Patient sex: M
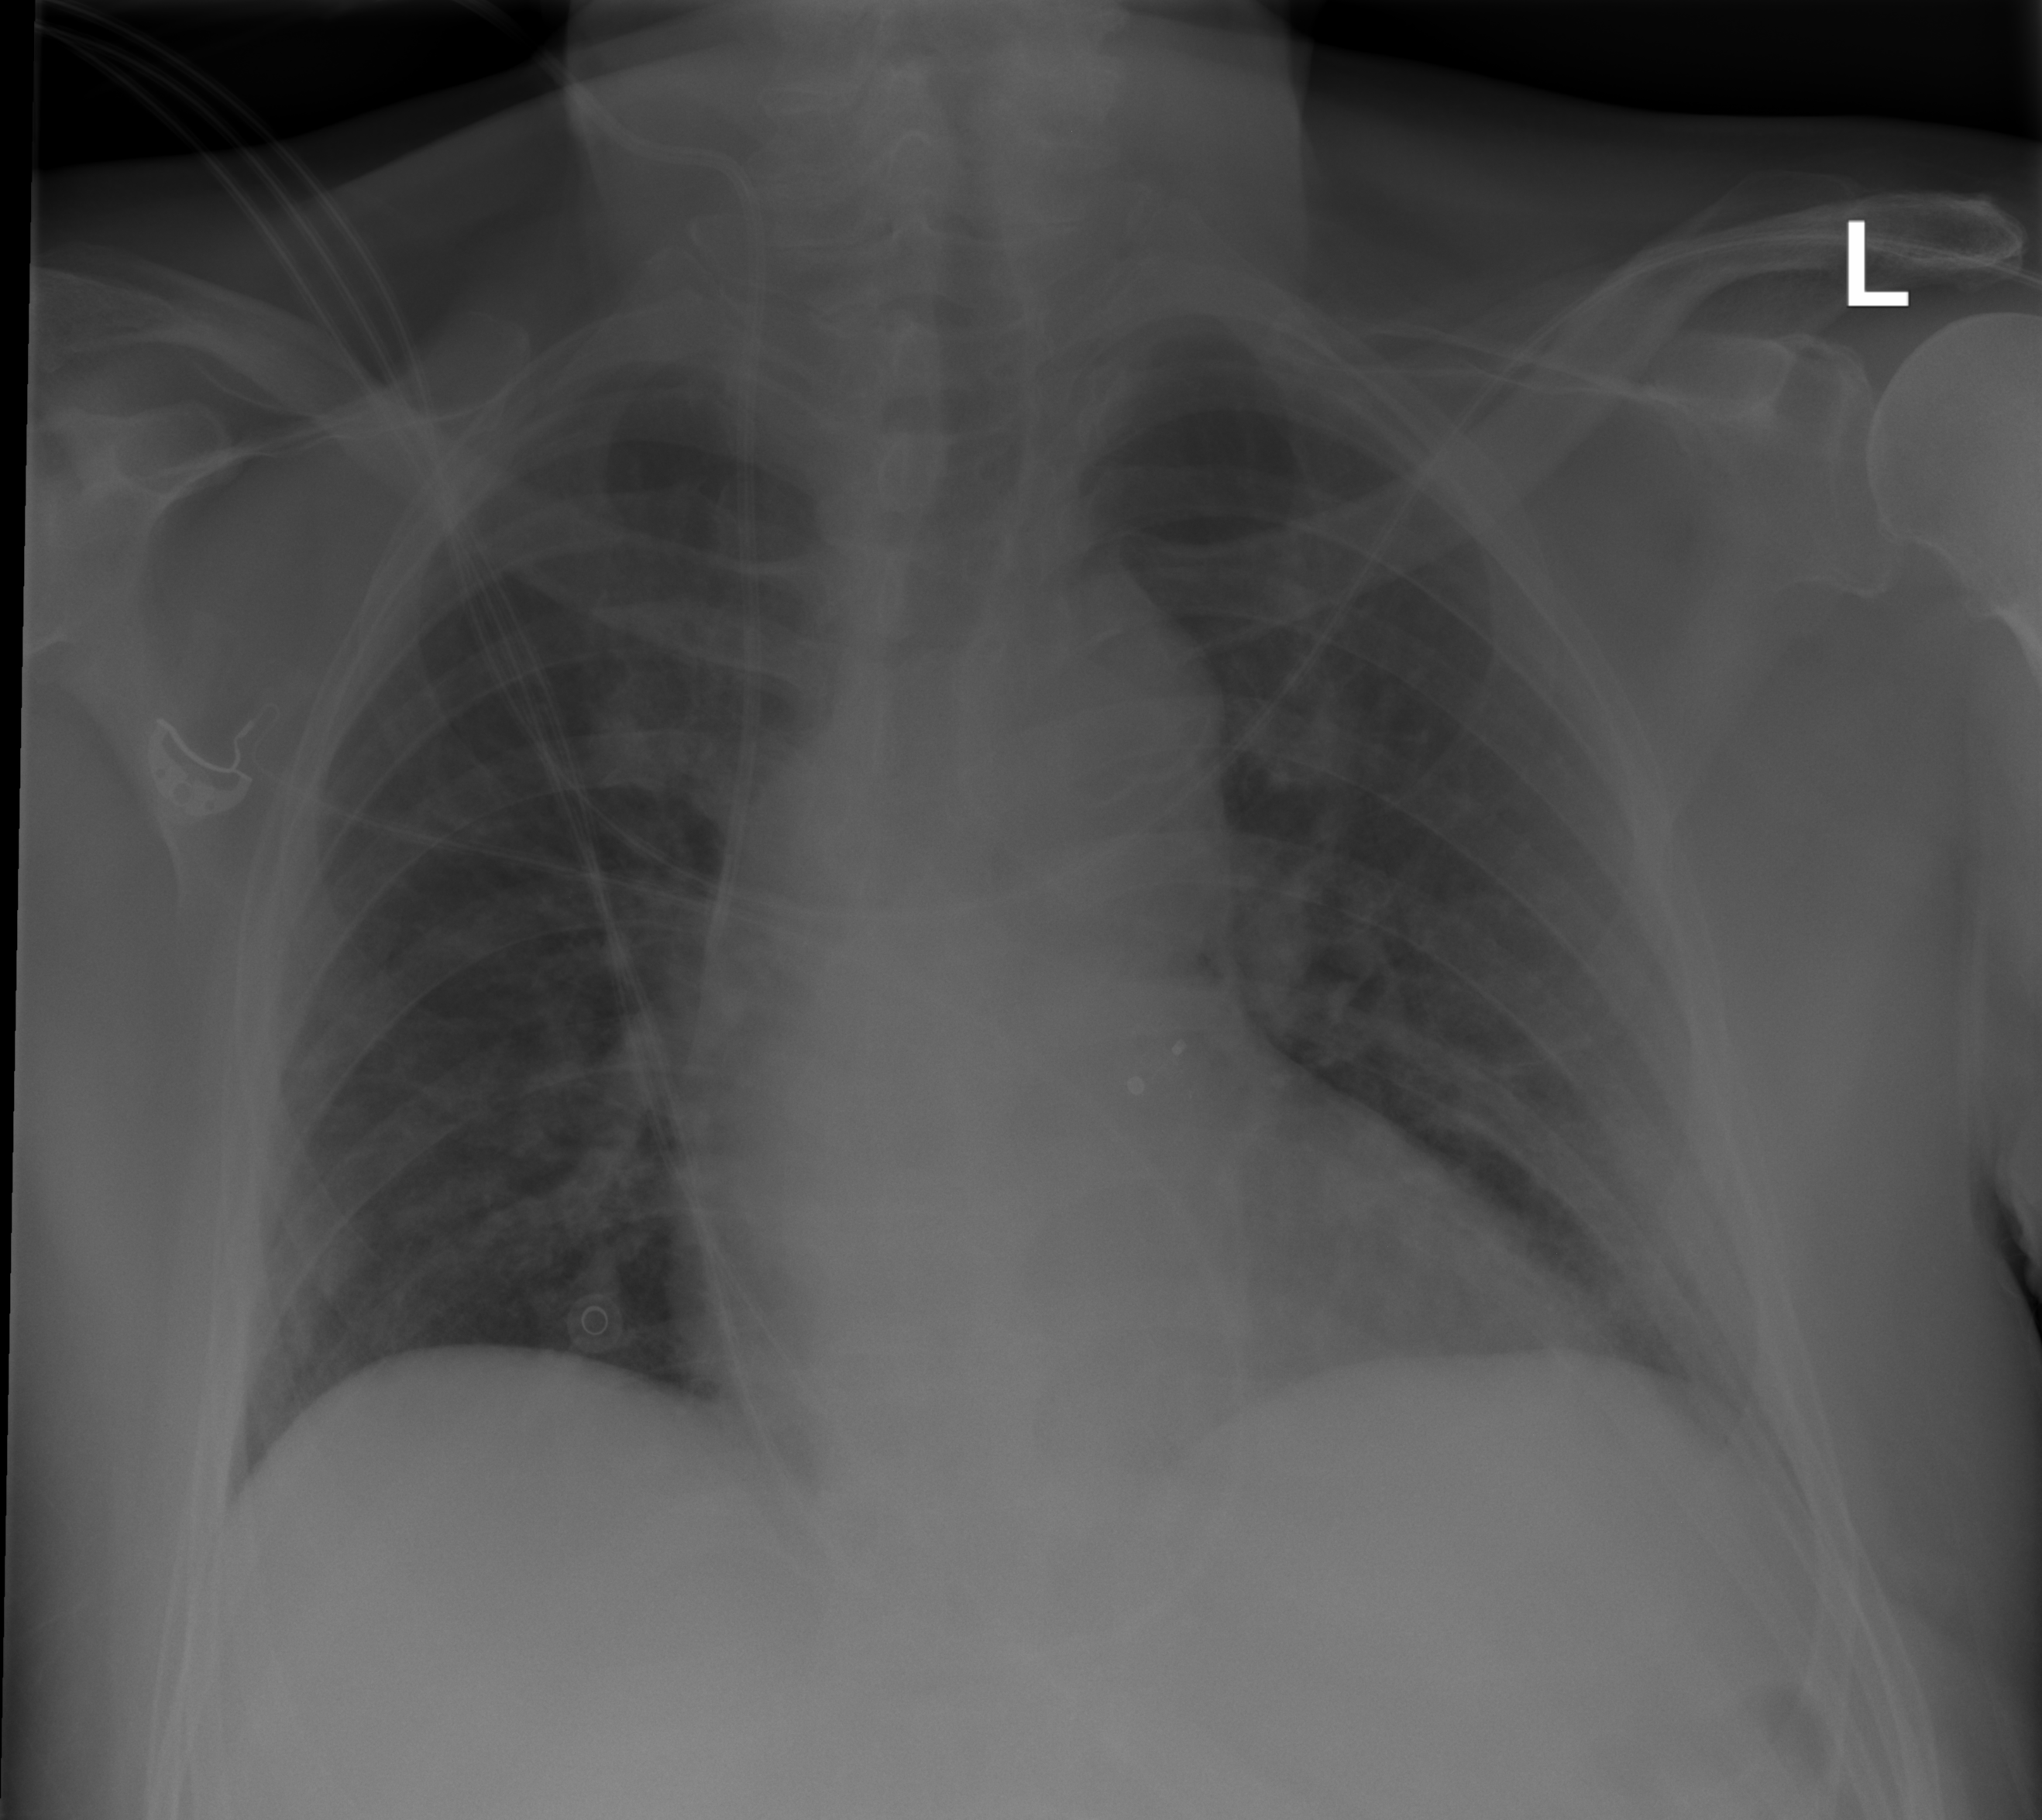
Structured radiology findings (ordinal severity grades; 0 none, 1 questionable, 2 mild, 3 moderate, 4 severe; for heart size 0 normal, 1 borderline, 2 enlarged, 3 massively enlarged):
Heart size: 1
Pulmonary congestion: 1
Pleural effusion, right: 0
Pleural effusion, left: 0
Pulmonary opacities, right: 0
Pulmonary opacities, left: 0
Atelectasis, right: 0
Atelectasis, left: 0